Question: EDITED: to make a reproducible example
Code:
'''
a <- c(1,2,3,4,5,6,7,8,9,10)
b <- c(65,12,72,58,69,42,32,77,90,10)
argh <- data.frame(a,b)
argh
library(tidyverse)
label_data <- argh
number_of_bar <- nrow(label_data)
angle <- 90 - 360 * (label_data$a-0.5) /number_of_bar
label_data$hjust<-ifelse( angle < -90, 1, 0)
ggplot(argh, aes(x=a, y=b)) +
geom_bar(stat="identity",fill=alpha("darkblue", 0.7)) +
ylim(-90,120) +
theme_minimal() +
theme(
axis.text = element_blank(),
axis.title = element_blank(),
panel.grid = element_blank(),
plot.margin = unit(rep(-2,4), "cm")) +
coord_polar(start = 0) +
geom_text(data=label_data, aes(x=a, y=b+10, label=a, hjust=hjust), color="black", fontface="bold",alpha=0.6, size=2.5, angle= label_data$hjust, inherit.aes = FALSE )
'''
I want to add a scale something like this:

I can't figure out how to do it without grouping everything like in this example (not mine):
'''
empty_bar <- 10
# Add lines to the initial dataset
to_add <- matrix(NA, empty_bar, ncol(data))
colnames(to_add) <- colnames(data)
data <- rbind(data, to_add)
data$cat <- seq(1, nrow(data))
# prepare a data frame for base lines
base_data <- data %>%
summarize(start=min(cat), end=max() - empty_bar) %>%
rowwise() %>%
mutate(title=mean(c(start, end)))
# prepare a data frame for grid (scales)
grid_data <- base_data
grid_data$end <- grid_data$end[ c( nrow(grid_data), 1:nrow(grid_data)-1)] + 1
grid_data$start <- grid_data$start - 1
grid_data <- grid_data[-1,]
'''
I want to be able to include a title in the figure as well. I have tried ggtitle; the labs, lab, and label functions; none will work to produce a title. Am I just crazy or is there a way to do this?
Help!!
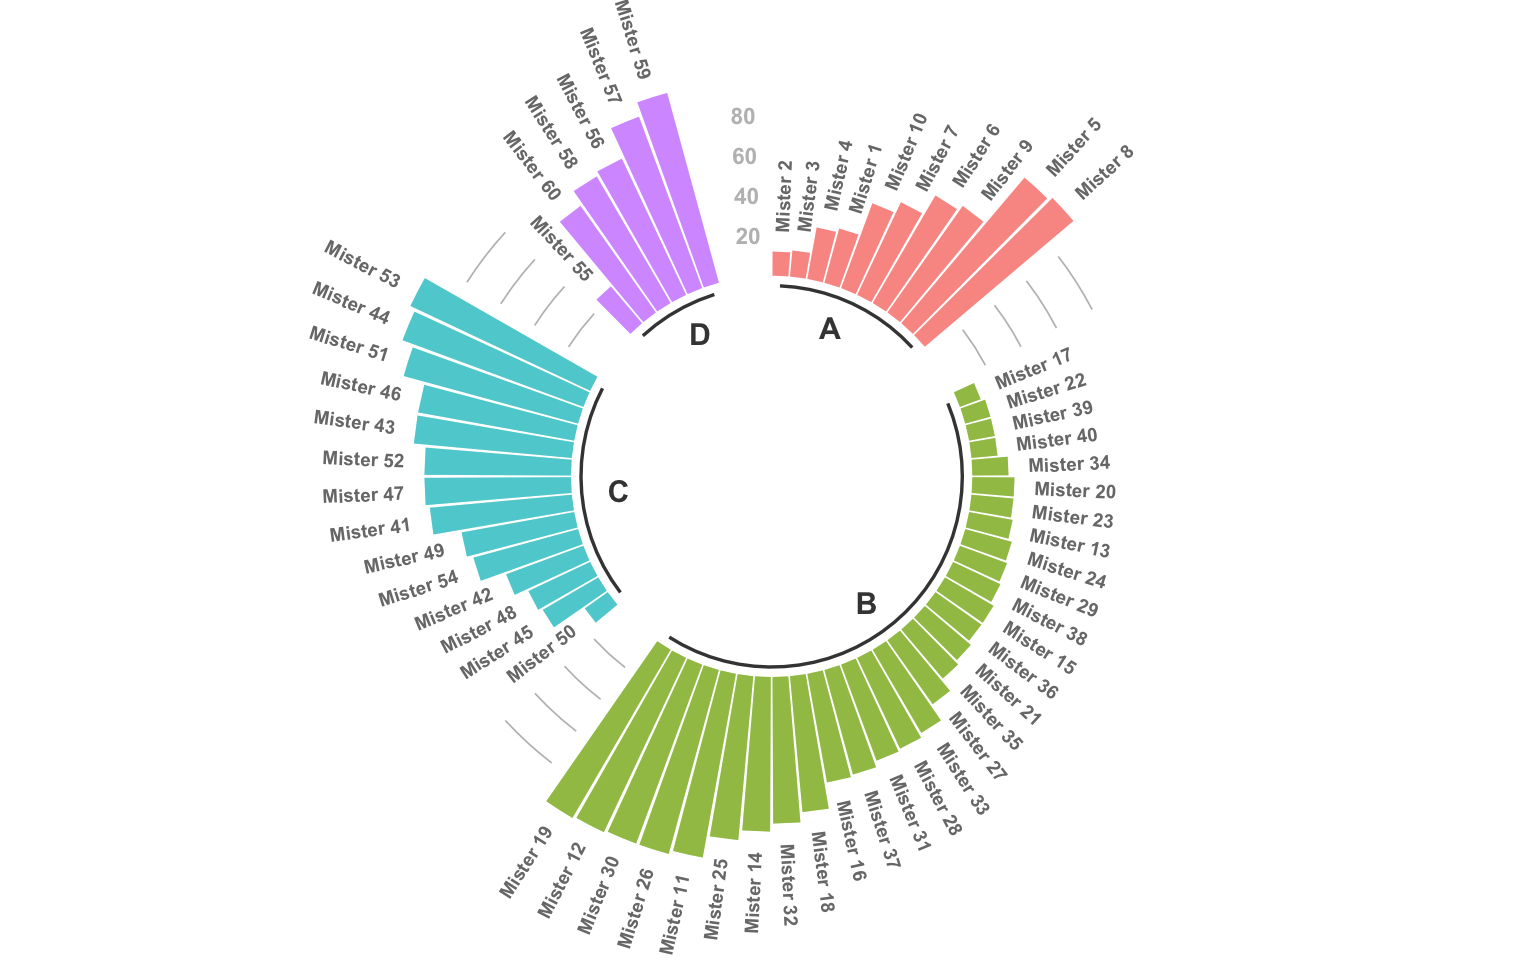
Answer: Here the graph you are trying to reproduce is from the <URL> where they provided all the code to plot it.
Based on their code, I did the following to get a circular plot with no grouping variables for 63 values, with a scale, and a title:
1) Create a fake data:
'''
df <- data.frame(
individual=paste( "Cat ", 1:63, sep=""),
count=sample( seq(10,100), 63, replace=T),
stringsAsFactors = FALSE
)
'''
2) Then, I wil add some empty spaces for allowing to plot the scale, calculae the angle and justificiation of each label:
'''
library(dplyr)
df <- df %>%
arrange(-count) %>%
mutate(individual = factor(individual, levels = unique(individual))) %>%
add_row(individual = rep(NA,10),
count = rep(NA,10)) %>%
mutate(ID = 1:73) %>%
mutate(angle = 90-360*(ID-0.5)/73) %>%
mutate(hjust = ifelse(angle < -90, 1, 0)) %>%
mutate(angle = ifelse(angle < -90, angle+180, angle)) %>%
mutate(ID = factor(ID, unique(ID)))
'''
3) Finally, I plot it:
'''
library(ggplot2)
ggplot(df, aes(x = ID, y = count, fill = count))+
geom_bar(stat = "identity")+
geom_segment(x = 70, y = 80, xend = 1, yend = 80, colour = "grey", alpha=0.5, size=0.3 ) + # this set the scale line for y = 80
geom_segment(x = 70, y = 60, xend = 1, yend = 60, colour = "grey", alpha=0.5, size=0.3 ) + # this set the scale line for y = 60
geom_segment(x = 70, y = 40, xend = 1, yend = 40, colour = "grey", alpha=0.5, size=0.3 ) + # this set the scale line for y = 40
geom_segment(x = 70, y = 20, xend = 1, yend = 20, colour = "grey", alpha=0.5, size=0.3 ) + # this set the scale line for y = 20
annotate("text", x = rep(73,4), y = c(20, 40, 60, 80), label = c("20", "40", "60", "80") , color="grey", size=3 , angle=0, fontface="bold", hjust=1) + # Add annotation
ylim(-100,150)+
geom_bar(aes(x = ID, y = count, fill = count),stat = "identity")+
geom_text(aes(label = individual, y = ifelse(count<80,90, count+ 10), hjust = hjust, angle = angle), size = 2.5)+
coord_polar()+
theme_minimal()+
theme(axis.text = element_blank(),
axis.title = element_blank(),
panel.grid = element_blank()
)+
ggtitle("Title") # Add title
'''
And I get:
<URL>
Does it answer your question ?